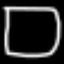
Label: square